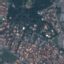
Land use / land cover: Residential